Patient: sex F, age 61
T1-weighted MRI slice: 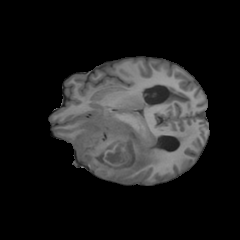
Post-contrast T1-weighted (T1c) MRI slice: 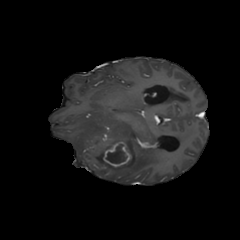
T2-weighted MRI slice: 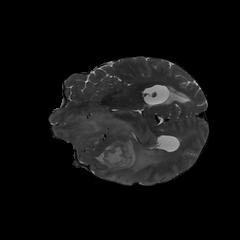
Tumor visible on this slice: yes
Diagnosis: Glioblastoma, IDH-wildtype
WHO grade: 4